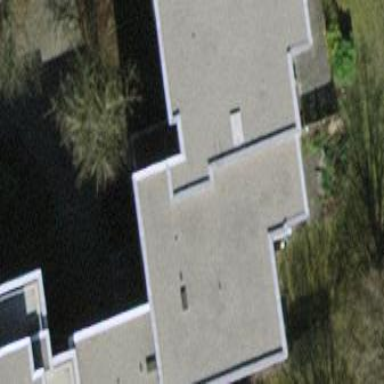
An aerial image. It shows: Flat-roofed apartment building.